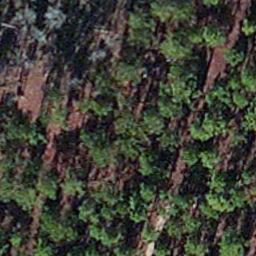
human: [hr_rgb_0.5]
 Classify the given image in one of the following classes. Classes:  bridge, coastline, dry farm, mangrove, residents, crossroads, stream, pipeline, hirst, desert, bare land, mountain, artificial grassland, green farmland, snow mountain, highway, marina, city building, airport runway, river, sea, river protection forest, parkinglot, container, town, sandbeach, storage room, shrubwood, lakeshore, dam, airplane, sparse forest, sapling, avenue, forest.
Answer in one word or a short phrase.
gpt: sapling